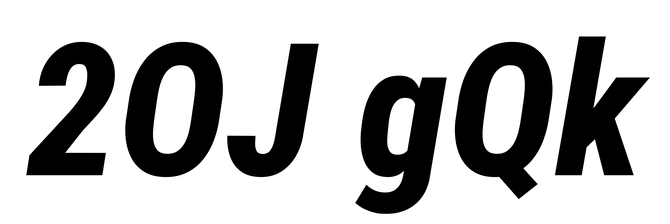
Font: Roboto-Italic_Condensed_ExtraBold_Italic